Question: is it possible to show a "share with friends" dialog with the new Facebook Javascript SDK?
i'm using a frame-based application.
in another app this feature looks something like this:

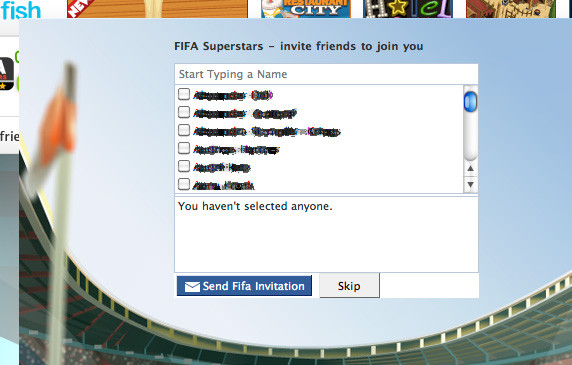
Answer: You would need to use 'fb:request-form' with 'fb:multi-friend-selector' :
'''
<fb:request-form action="http://fbrell.com/echo"
method="POST"
invite="true"
type="Echo Type"
content="Echo Content. <fb:req-choice url='http://fbrell.com/echo?choice=echo' label='Echo Label' />">
<fb:multi-friend-selector showborder="false"
bypass="cancel"
cols=4
actiontext="Echo Action Text"/>
</fb:request-form>
'''
<URL>